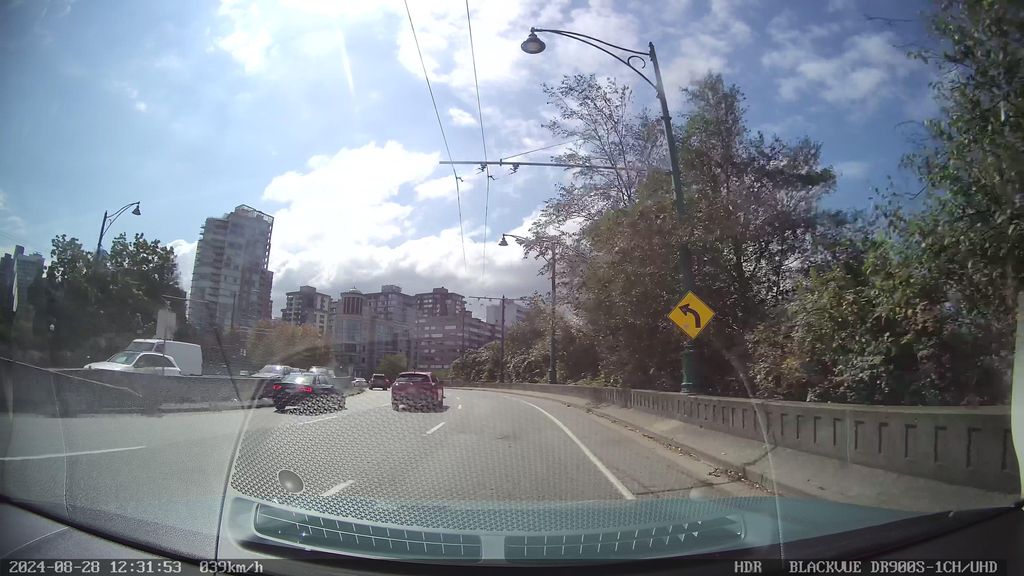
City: vancouver